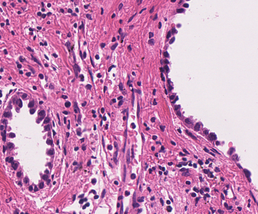
Tumor epithelial tissue: yes
Tumor-associated stroma tissue: yes
Normal tissue: no